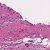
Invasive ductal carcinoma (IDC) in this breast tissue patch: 1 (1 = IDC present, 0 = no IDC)